二年级 · 算术

25 元

40 元

28 元

龙龙带了 100 元, 买了两种不同的体育用品各一件, 找回 30 多元, 猜一猜, 他买的可能是哪两种?
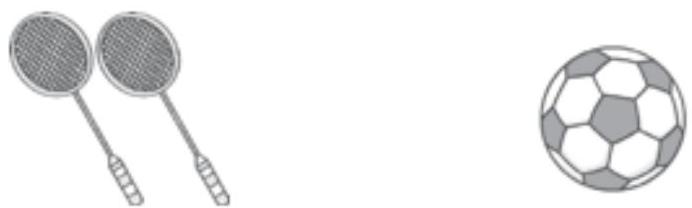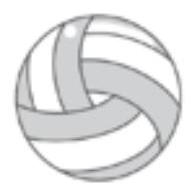
答案: 一副羽毛球拍和一个足球:

$25+40=65$ (元)

$100-65=35 （$ 元 $)$

买一副羽毛球拍和一个排球:

$25+28=53 （$ 元）

$100-53=47$ (元)

买一个足球和一个排球:

$40+28=68$ （元）

$100-68=32$ (元)

口答: 他买的可能是一副羽毛球拍和一个足球或一个足球和一个排球。